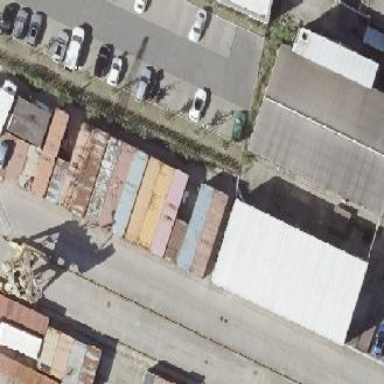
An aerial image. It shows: Industrial building.